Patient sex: M
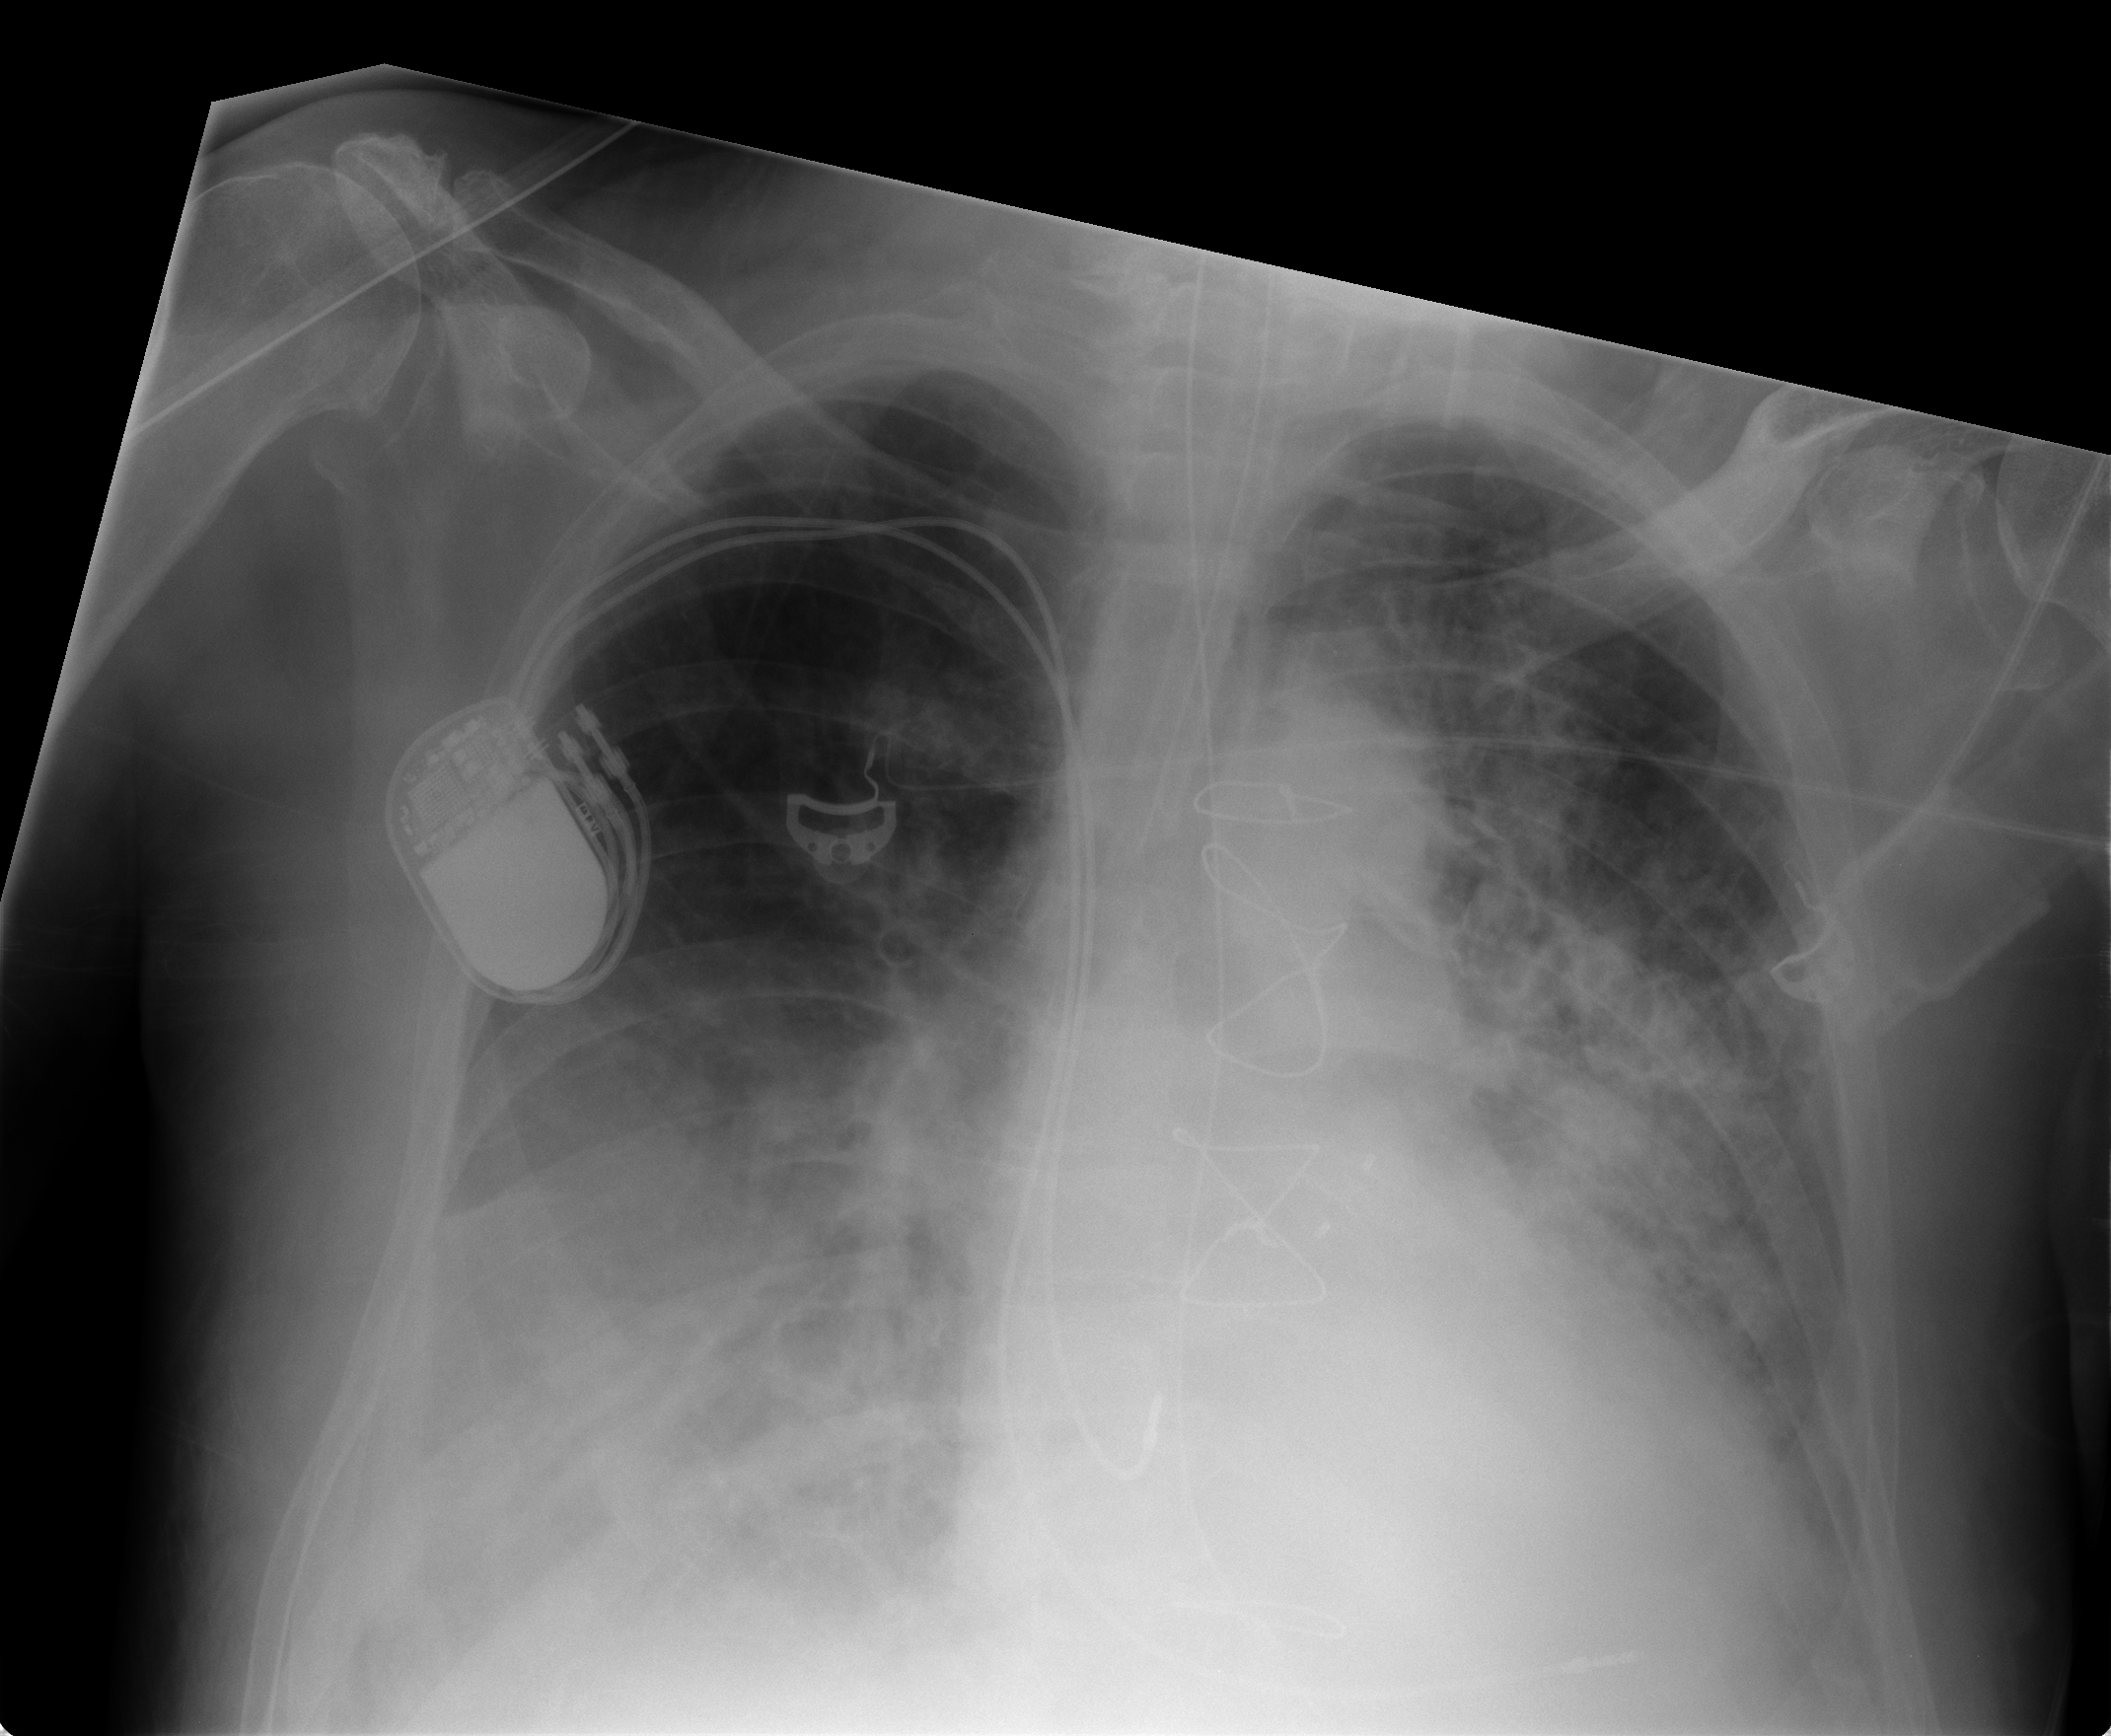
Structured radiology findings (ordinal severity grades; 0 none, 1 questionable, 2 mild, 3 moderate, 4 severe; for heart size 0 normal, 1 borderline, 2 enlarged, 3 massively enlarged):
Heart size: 1
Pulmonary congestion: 0
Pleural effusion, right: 3
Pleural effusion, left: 2
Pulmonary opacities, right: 3
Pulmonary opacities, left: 4
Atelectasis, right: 2
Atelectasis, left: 2